Interaction volume radius: 5 \u00c5
Interaction volume height: 15 \u00c5
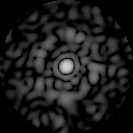
Disorder parameter: 0.8079